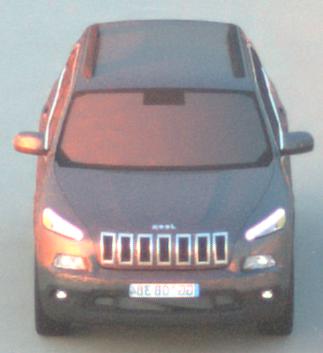
Make: Jeep
Model: Cherokee 3.2 V6 Pentastar
Detailed model: Cherokee (KL)
Model produced from: 2014/07
Model produced until: 2015/07
Doors: 5
Color: gray
Road condition: dry road
Daytime: sunrise or sunset
Contrast: medium contrast